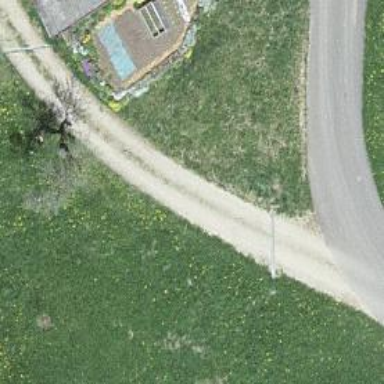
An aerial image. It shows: Dirt driveway serving as service road.